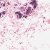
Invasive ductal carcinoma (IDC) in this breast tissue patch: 0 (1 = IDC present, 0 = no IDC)